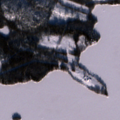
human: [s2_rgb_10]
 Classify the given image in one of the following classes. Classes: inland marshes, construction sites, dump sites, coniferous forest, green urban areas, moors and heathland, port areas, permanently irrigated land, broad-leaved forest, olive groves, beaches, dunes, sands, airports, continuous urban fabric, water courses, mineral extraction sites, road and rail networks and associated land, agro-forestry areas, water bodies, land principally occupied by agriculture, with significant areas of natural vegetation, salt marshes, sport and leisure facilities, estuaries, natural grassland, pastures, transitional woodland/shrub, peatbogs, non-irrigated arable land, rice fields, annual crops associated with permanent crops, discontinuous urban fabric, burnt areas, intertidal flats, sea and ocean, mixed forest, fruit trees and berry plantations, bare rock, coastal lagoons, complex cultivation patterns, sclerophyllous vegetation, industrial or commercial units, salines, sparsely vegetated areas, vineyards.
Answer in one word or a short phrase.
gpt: coniferous forest, transitional woodland/shrub, water bodies